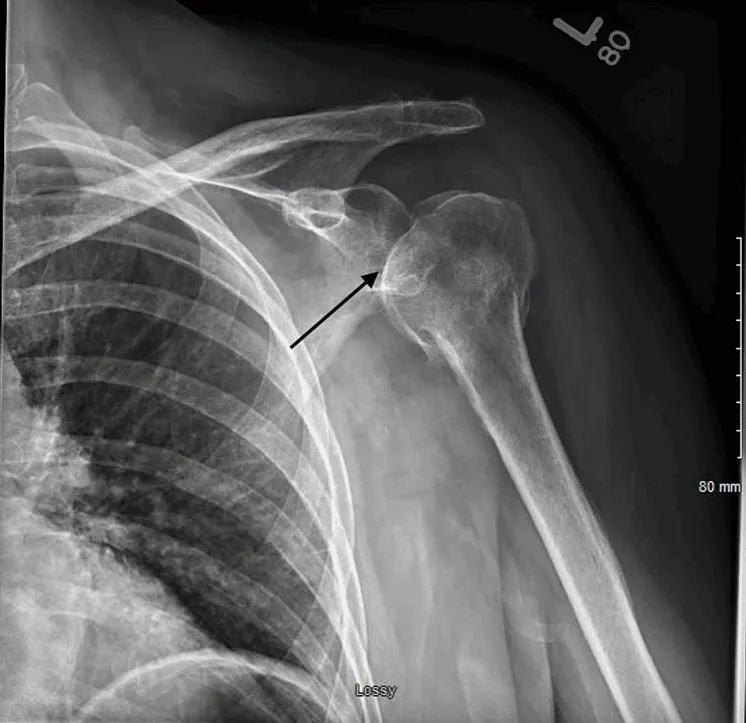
Shoulder x-ray showing a possible small effusion.
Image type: radiology (x_ray)